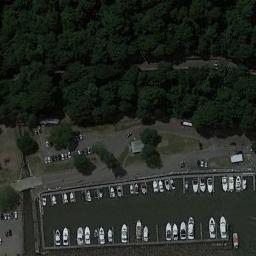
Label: harbor